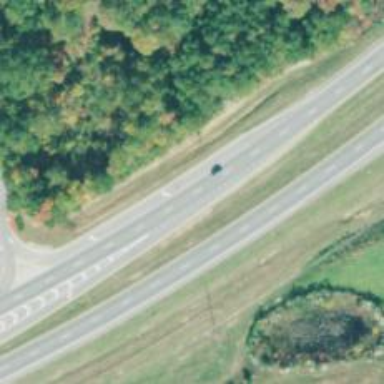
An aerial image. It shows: Expressway with asphalt surface classified as trunk highway.